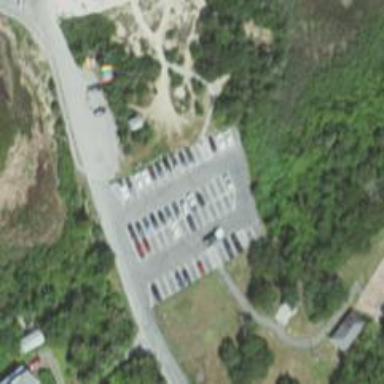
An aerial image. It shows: Parking space.